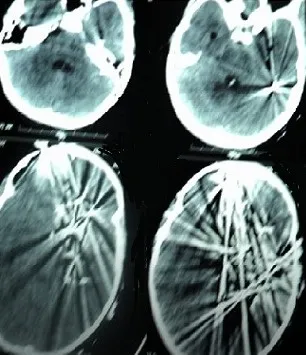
Scanner of the same patient in figure five showing the present of multiple metallic fragments inside the brain.
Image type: radiology (ct)